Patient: sex M, age 51
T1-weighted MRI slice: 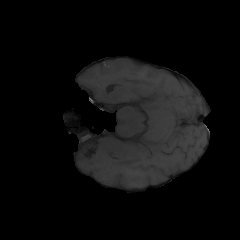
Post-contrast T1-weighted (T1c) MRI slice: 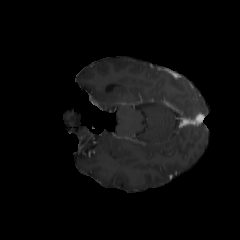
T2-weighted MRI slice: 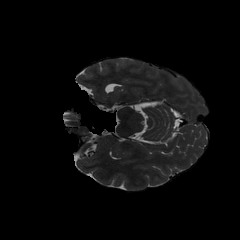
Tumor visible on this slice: no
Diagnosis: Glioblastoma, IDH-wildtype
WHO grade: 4